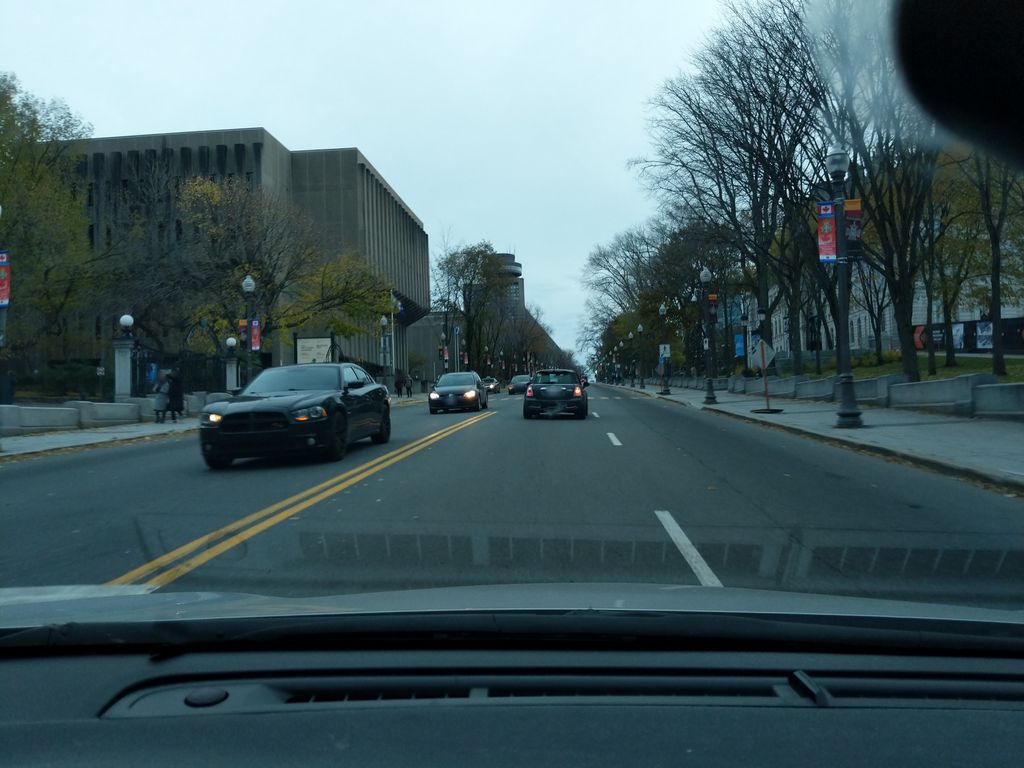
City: quebec_city